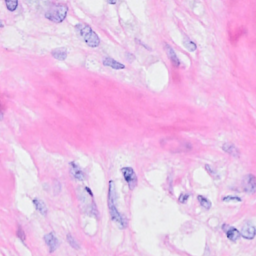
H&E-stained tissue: Breast